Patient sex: M
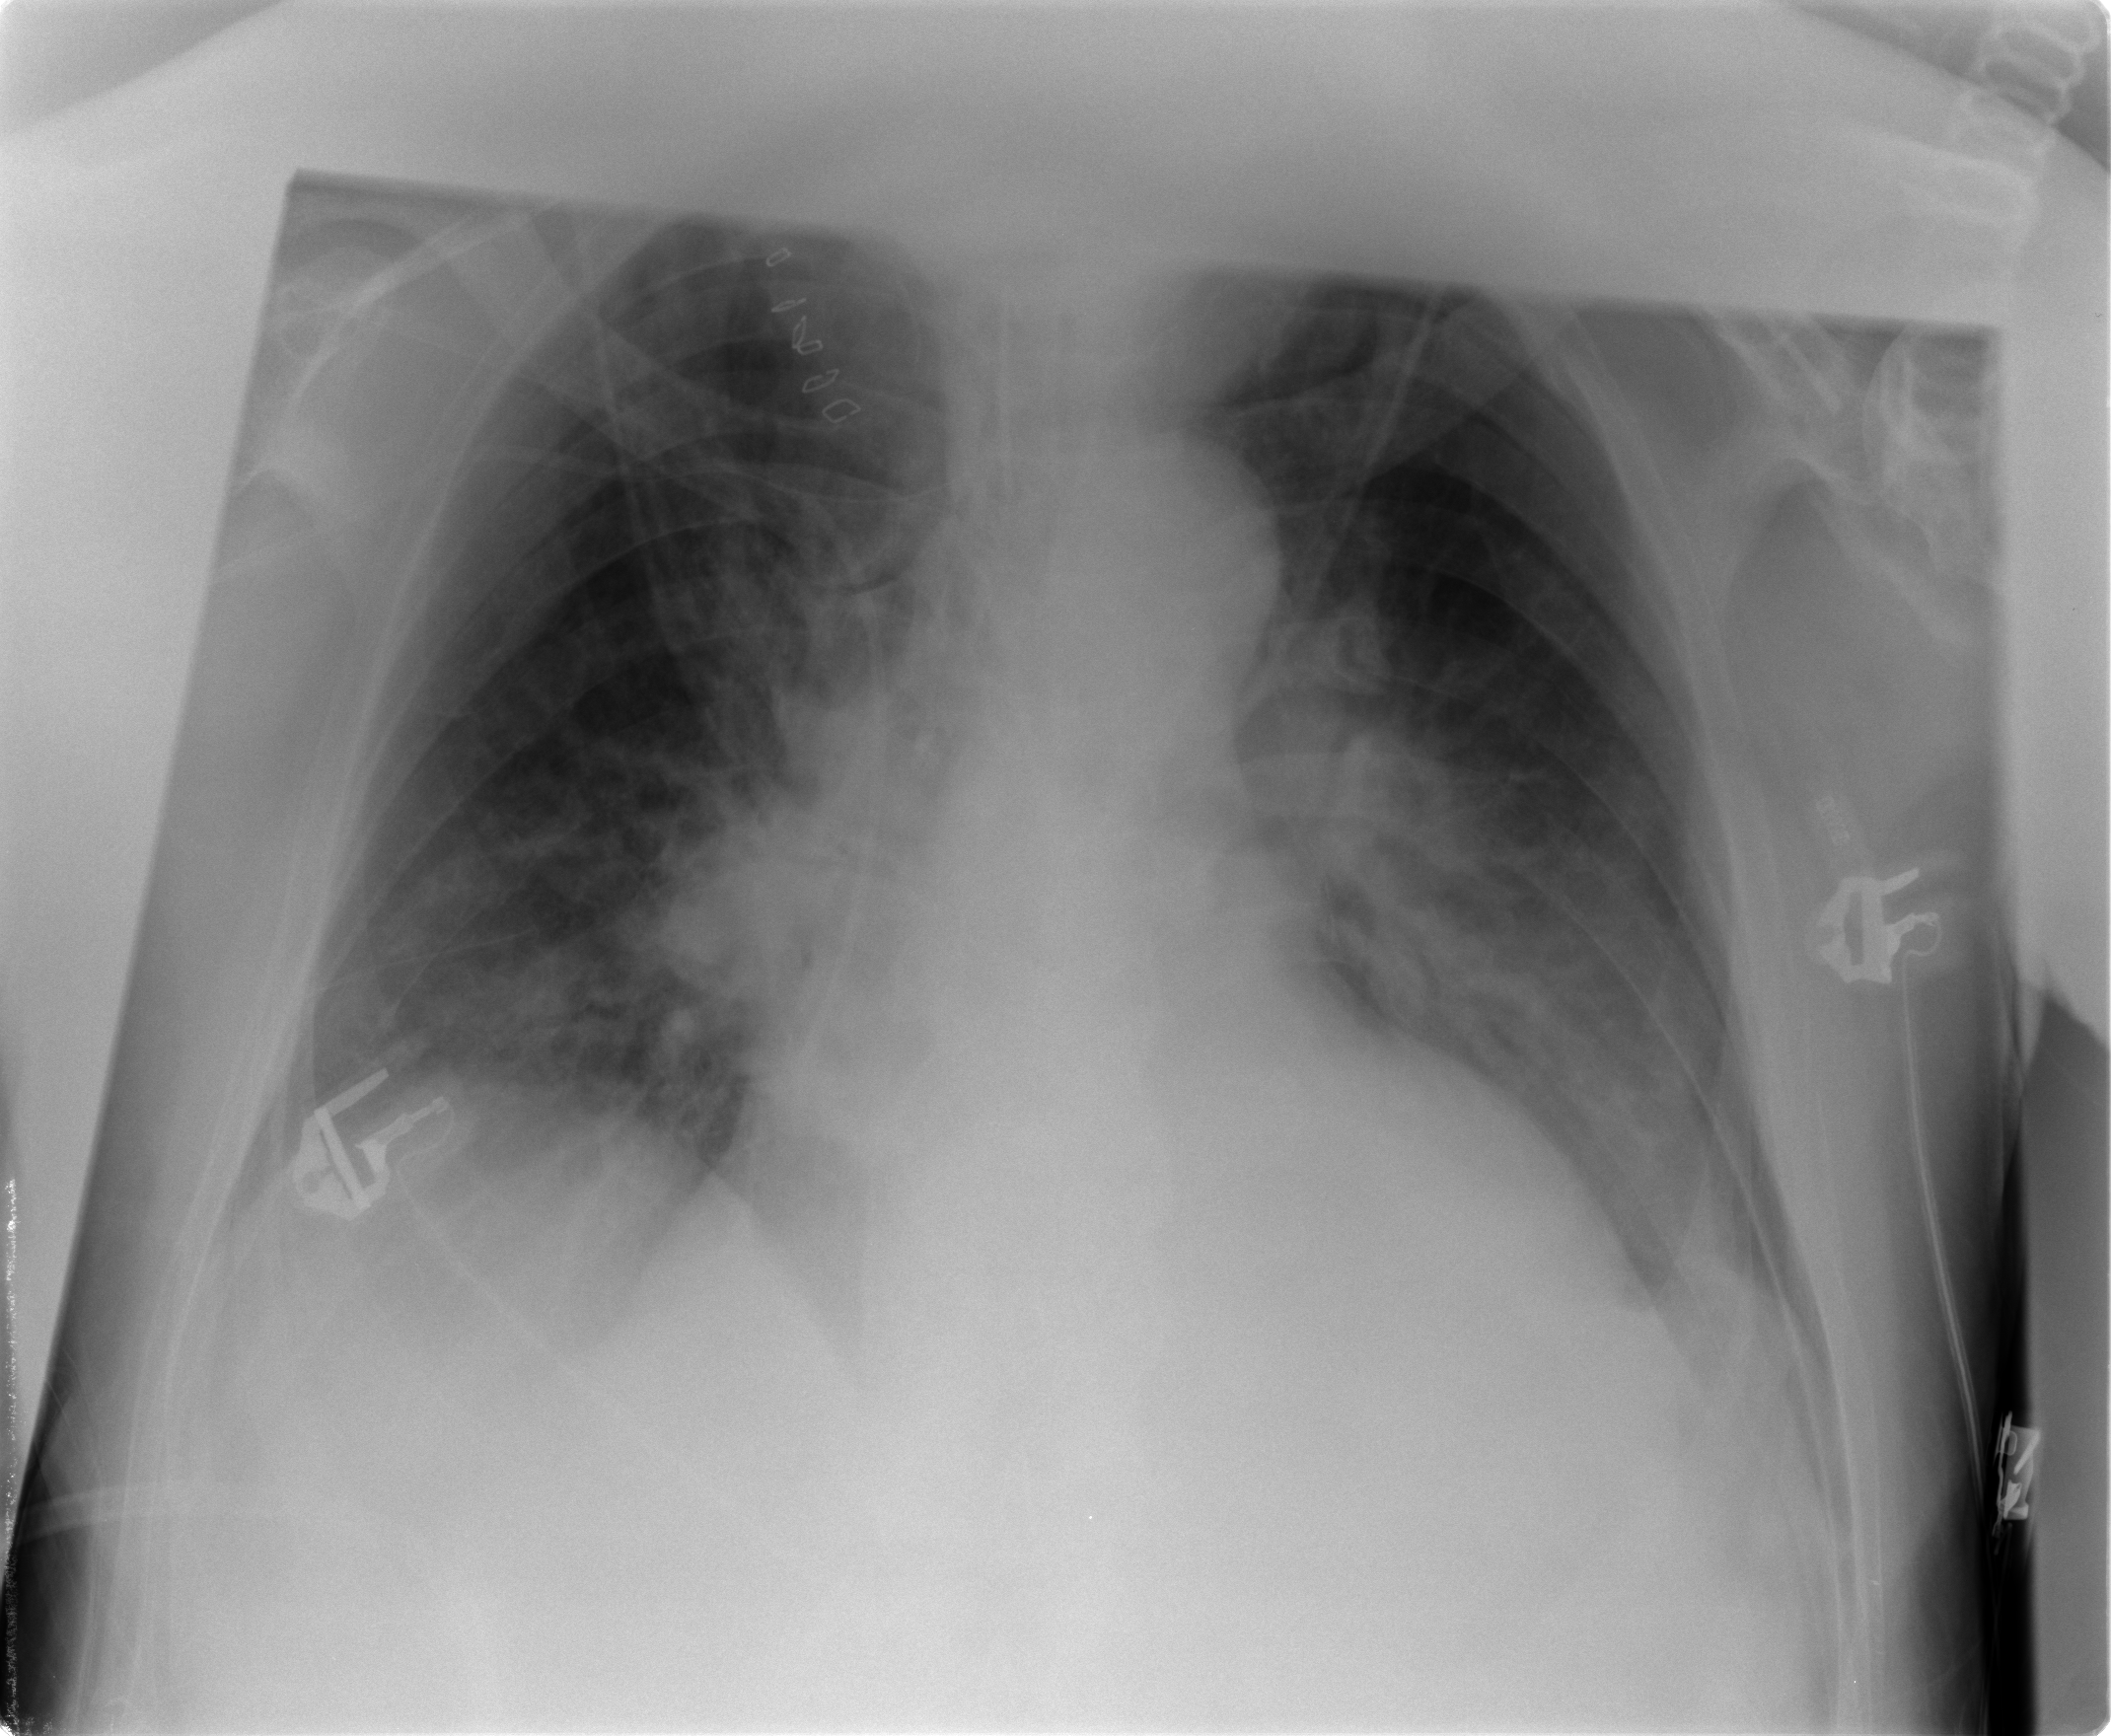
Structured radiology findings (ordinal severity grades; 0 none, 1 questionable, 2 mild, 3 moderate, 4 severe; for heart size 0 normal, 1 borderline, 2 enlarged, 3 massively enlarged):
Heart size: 3
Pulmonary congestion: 3
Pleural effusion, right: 2
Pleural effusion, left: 1
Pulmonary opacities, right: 0
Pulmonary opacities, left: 0
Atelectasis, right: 2
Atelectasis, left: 2